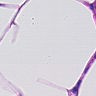
Metastatic tissue present: no